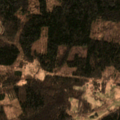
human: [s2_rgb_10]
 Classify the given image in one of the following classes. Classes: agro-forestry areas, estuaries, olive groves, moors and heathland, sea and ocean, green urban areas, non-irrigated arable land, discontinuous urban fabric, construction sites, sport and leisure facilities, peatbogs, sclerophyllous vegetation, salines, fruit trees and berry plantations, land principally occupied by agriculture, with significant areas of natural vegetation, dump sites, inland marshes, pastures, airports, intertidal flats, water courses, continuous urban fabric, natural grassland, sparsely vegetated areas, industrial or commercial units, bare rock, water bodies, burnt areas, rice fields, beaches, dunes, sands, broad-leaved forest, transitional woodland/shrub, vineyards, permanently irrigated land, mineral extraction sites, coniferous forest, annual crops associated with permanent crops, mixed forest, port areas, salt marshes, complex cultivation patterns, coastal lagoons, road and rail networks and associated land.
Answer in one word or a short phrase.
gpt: non-irrigated arable land, land principally occupied by agriculture, with significant areas of natural vegetation, coniferous forest, mixed forest